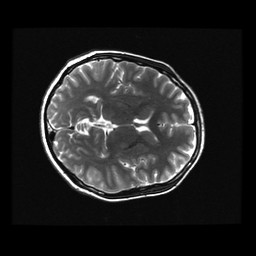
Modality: T2w
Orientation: axial
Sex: female
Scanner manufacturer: ge
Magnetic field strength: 3 T
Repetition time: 5 s
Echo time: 0.1012 s